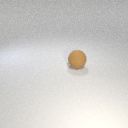
large brown rubber sphere